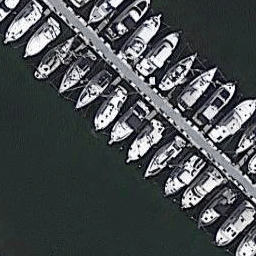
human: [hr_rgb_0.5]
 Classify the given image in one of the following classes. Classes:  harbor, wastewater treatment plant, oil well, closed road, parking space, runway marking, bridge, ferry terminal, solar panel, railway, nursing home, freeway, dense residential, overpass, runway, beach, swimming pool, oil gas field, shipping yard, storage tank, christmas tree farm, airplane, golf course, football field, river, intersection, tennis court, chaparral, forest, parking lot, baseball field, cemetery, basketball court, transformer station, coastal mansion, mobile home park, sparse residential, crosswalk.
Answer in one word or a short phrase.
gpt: harbor